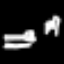
Label: fork